RGB frame:
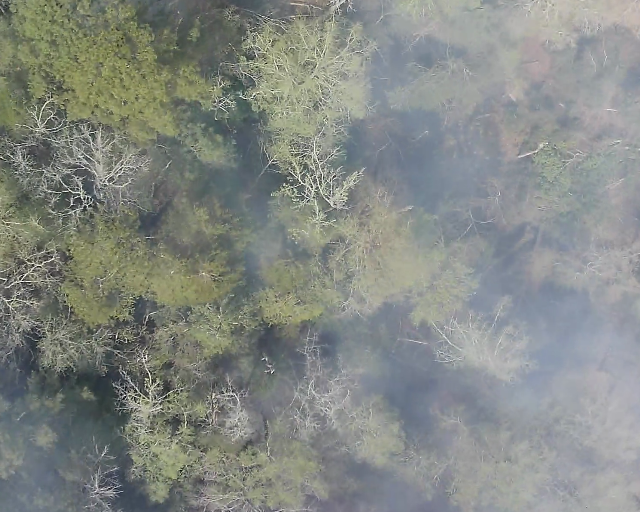
Thermal frame:
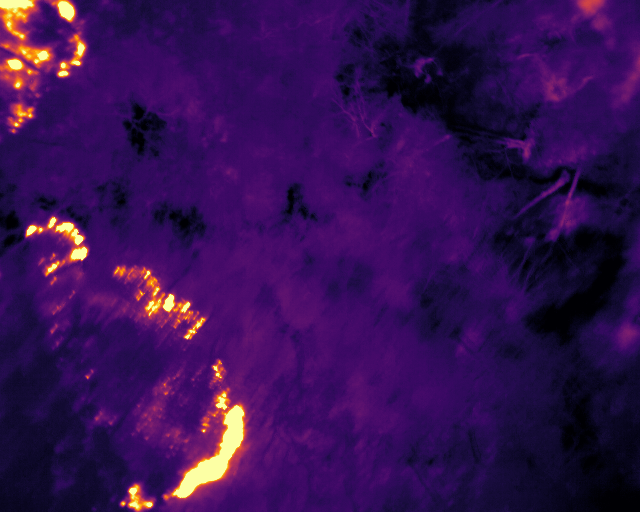
Captured: 2026-02-26 03:44:35
Pixels at or above 80 °C: 1861 (fraction of frame: 0.005679)